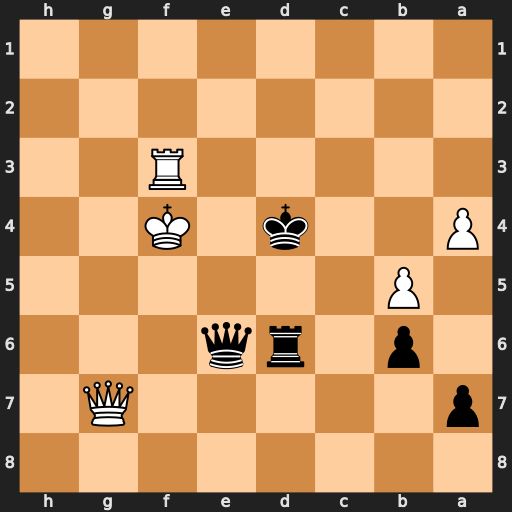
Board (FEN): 8/p5Q1/1p1rq3/1P6/P2k1K2/5R2/8/8
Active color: b
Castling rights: -
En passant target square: -
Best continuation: Qf6+ Qxf6+ Rxf6+ Kg3 Rxf3+